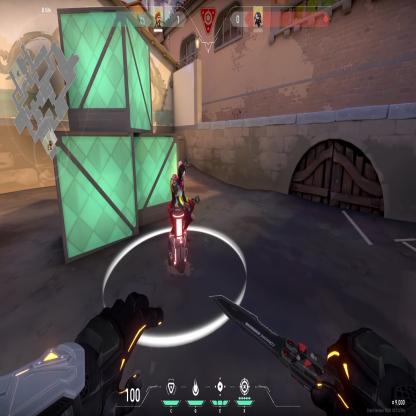
Label: planted spike ; enemy